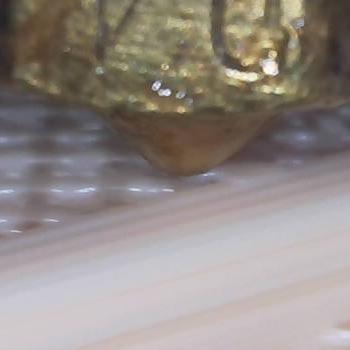
Flow rate: 62%